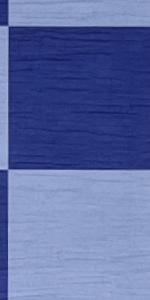
Label: Empty